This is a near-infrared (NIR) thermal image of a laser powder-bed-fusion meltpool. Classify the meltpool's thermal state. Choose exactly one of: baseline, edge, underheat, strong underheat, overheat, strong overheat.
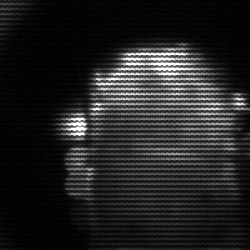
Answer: baseline